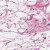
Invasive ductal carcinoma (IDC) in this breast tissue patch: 0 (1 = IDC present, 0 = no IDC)